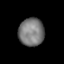
Tissue: lung
Cell type: Endothelial cells
Senescence score: 0.2165
Nuclear area (px): 698
Mean DAPI intensity: 121.135